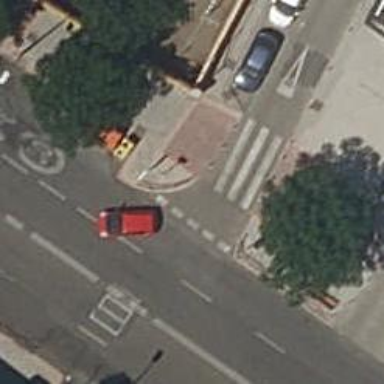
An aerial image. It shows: Uncontrolled road crossing.